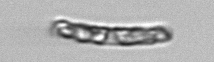
Label: Guinardia_striata